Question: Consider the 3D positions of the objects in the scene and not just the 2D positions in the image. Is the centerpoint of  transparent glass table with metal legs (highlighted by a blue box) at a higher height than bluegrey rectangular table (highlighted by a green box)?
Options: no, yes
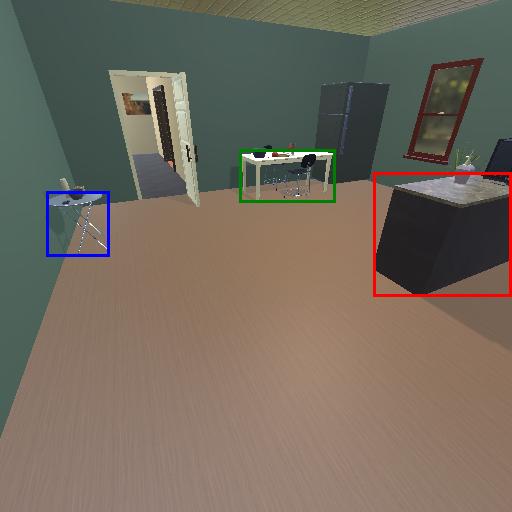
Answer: no